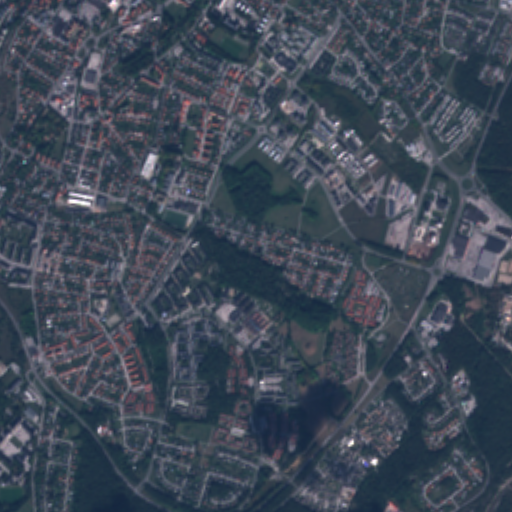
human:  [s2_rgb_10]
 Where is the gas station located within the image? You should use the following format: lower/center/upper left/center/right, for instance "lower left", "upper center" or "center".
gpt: The gas station is located in the lower left of the image.
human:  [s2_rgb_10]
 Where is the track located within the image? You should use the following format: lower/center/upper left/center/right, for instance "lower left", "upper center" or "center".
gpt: The track is located in the lower right of the image.
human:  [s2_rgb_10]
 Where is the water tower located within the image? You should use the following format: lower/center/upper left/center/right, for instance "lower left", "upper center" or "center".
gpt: The water tower is located in the upper left of the image.
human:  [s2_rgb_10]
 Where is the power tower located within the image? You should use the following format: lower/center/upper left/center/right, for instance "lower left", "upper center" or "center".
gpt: There is no power tower in the image.